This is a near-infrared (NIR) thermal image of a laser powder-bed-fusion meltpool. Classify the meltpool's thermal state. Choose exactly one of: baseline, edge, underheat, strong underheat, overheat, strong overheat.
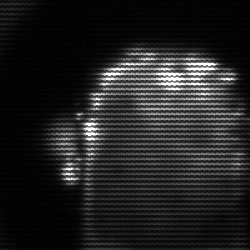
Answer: baseline